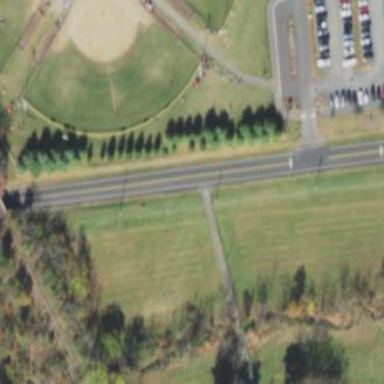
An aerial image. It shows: Softball pitch for leisure land activities.